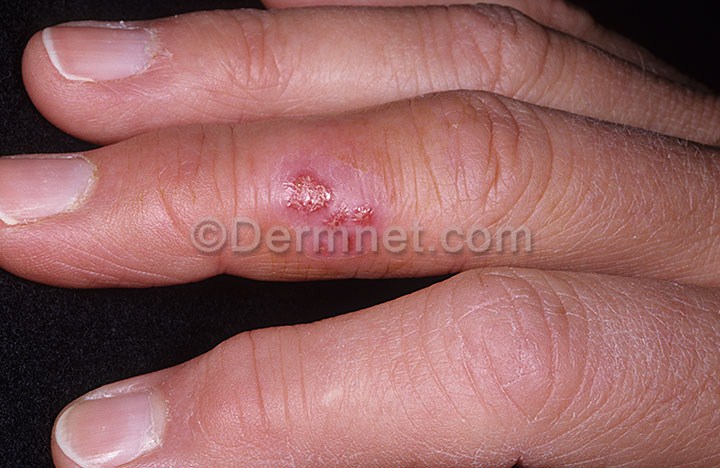
Disease: Warts Molluscum and other Viral Infections